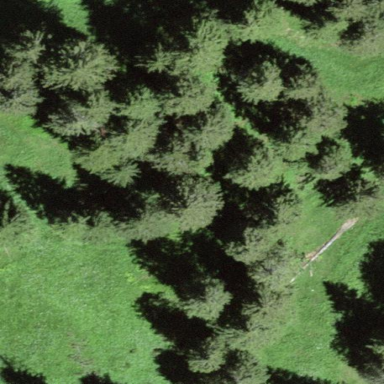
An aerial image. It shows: Forest area.